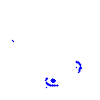
Particle: proton